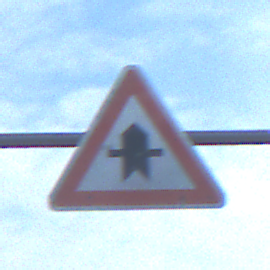
Verkehrszeichen: Vorfahrt
Umgebung: Outdoor, Nature
Tageszeit: MorningAfternoon
Wetter: PartlyCloudy
Licht: Natural
Jahreszeit: NotSpecified
Kontrast: MediumContrast